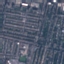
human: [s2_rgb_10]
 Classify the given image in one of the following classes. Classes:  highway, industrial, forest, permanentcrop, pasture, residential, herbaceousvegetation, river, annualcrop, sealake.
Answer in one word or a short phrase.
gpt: Residential